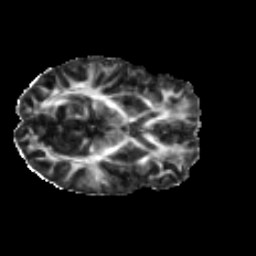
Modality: FA
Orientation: axial
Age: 33
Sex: female
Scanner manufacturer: ge
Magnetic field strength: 3 T
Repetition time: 7.8 s
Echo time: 0.0606 s